Question: I am using Twitter Bootstrap, but can't understand
How to set 'margin 0 0 9 15' for
'''
[ul class="taxons-list"]
'''
On the my site <URL>
Following result I want to achive:

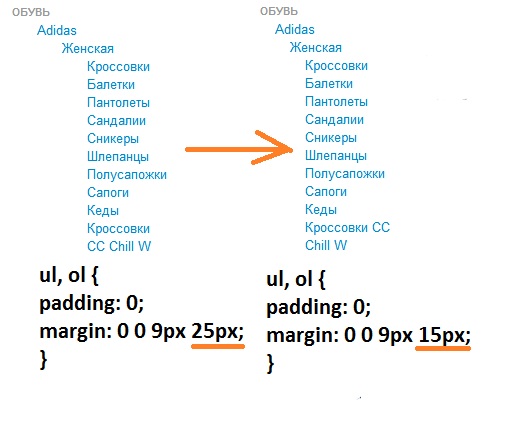
Answer: Try this CSS rule:
'''
ul.taxons-list {
padding: 0;
margin: 0 0 9px 15px;
}
'''
I edited your HTML using Firebug and this style and it works just as your picture intends.